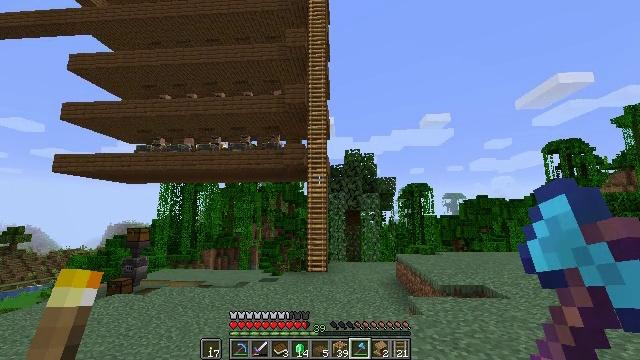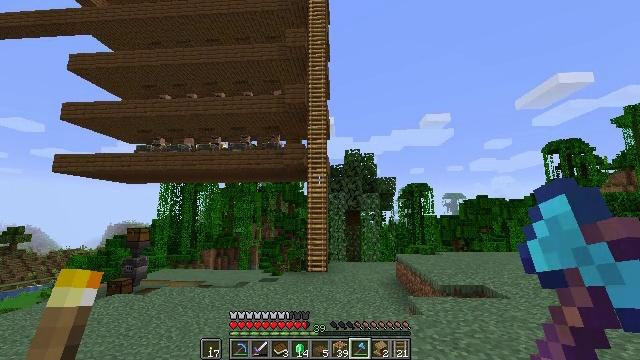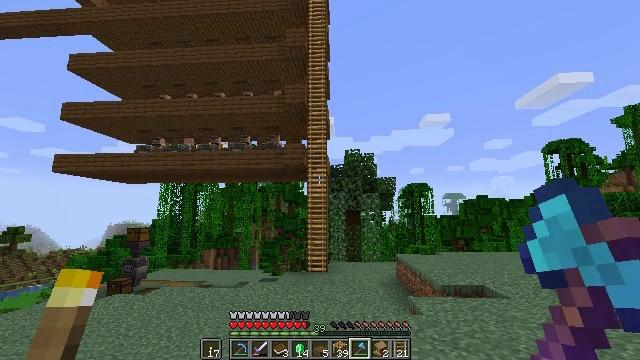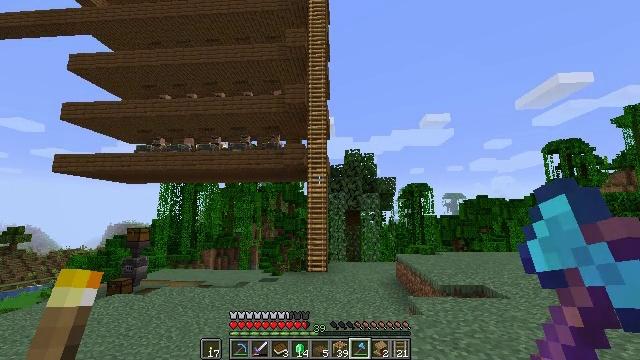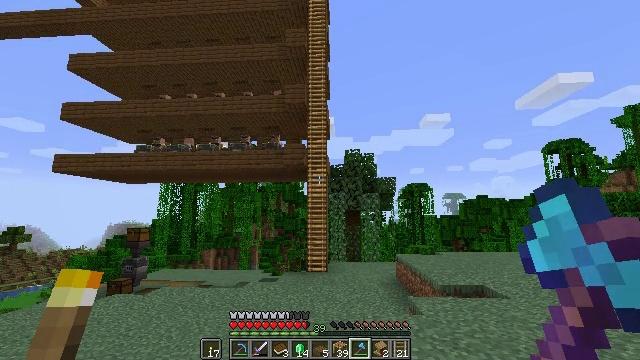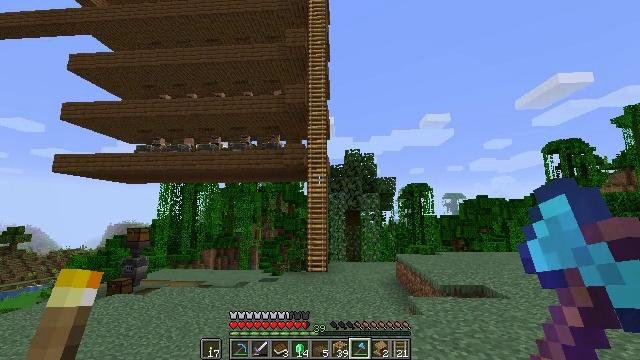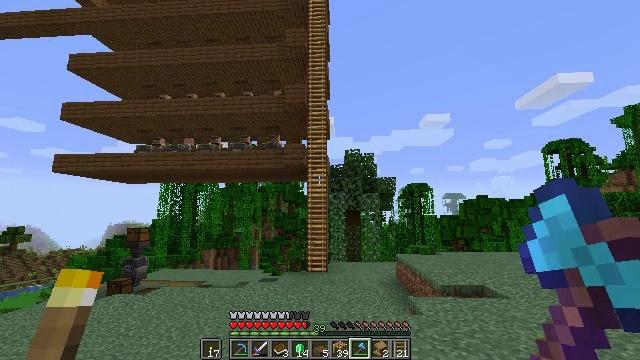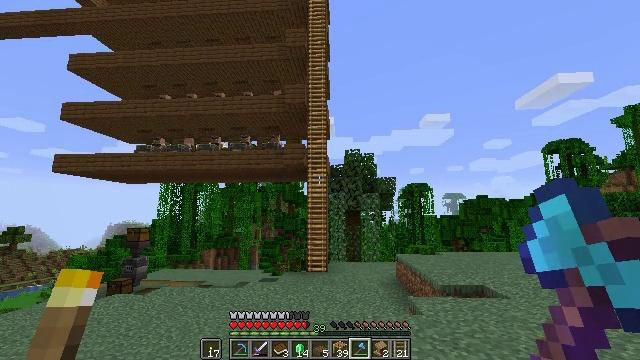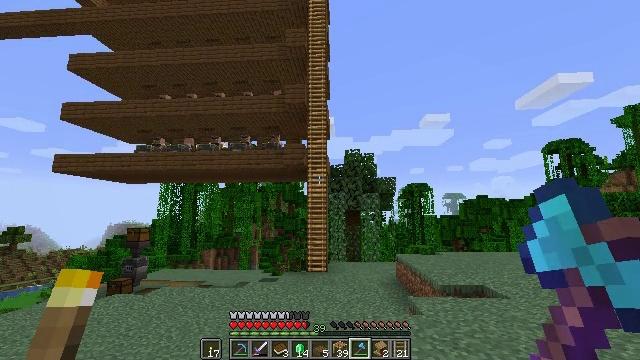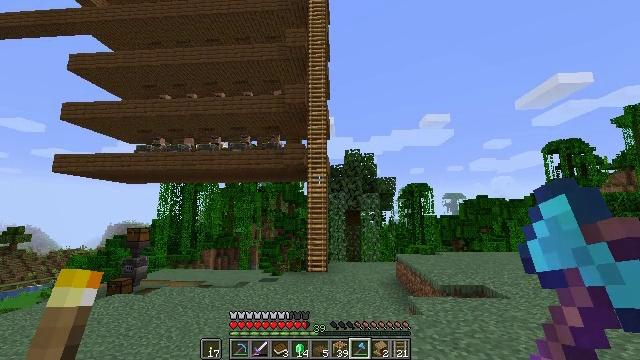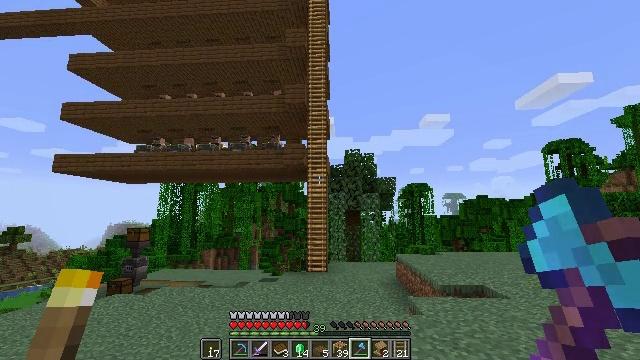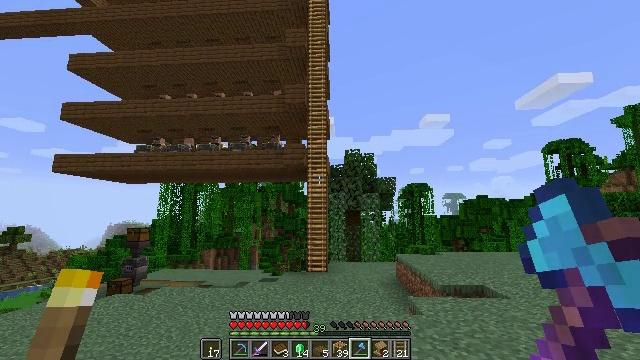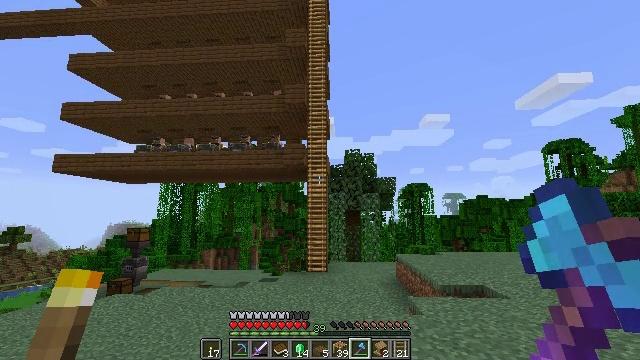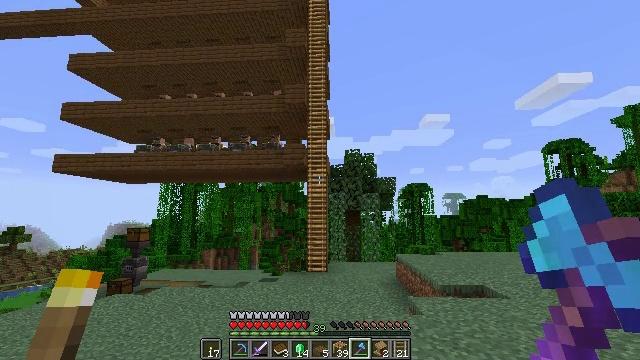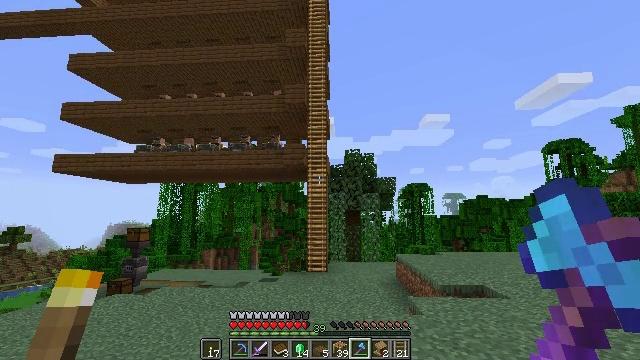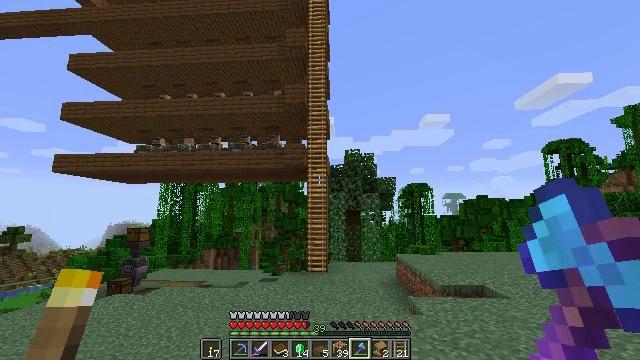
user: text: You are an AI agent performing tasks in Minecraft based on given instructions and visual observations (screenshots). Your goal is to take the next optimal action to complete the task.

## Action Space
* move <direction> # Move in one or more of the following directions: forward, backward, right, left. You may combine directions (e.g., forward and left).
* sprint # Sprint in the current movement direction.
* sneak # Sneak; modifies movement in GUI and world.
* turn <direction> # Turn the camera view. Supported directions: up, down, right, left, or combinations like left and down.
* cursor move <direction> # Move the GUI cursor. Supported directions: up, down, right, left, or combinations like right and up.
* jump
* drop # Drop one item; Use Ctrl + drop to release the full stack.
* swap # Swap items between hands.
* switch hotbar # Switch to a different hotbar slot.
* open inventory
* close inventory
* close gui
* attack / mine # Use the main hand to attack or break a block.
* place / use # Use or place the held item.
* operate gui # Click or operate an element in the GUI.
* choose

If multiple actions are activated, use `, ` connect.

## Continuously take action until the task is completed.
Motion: motion action
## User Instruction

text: Mine the spruce slab.
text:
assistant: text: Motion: no_op
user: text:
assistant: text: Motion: no_op
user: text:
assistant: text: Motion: no_op
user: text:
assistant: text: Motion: no_op
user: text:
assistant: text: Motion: no_op
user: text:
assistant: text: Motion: no_op
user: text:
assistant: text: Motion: no_op
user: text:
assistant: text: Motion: no_op
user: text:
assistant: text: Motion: no_op
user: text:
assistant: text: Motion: no_op
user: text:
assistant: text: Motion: no_op
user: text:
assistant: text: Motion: no_op
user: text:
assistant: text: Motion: no_op
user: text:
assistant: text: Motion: no_op
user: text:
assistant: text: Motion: no_op
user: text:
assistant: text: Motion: no_op
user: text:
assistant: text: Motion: no_op
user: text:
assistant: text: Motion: no_op
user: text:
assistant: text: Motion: no_op
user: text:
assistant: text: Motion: no_op
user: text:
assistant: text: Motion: no_op
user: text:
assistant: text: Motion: no_op
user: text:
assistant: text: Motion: no_op
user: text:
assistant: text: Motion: no_op
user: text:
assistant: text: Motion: no_op
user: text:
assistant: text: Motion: no_op
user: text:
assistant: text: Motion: no_op
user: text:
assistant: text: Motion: no_op
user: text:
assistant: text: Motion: no_op
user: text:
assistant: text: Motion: no_op